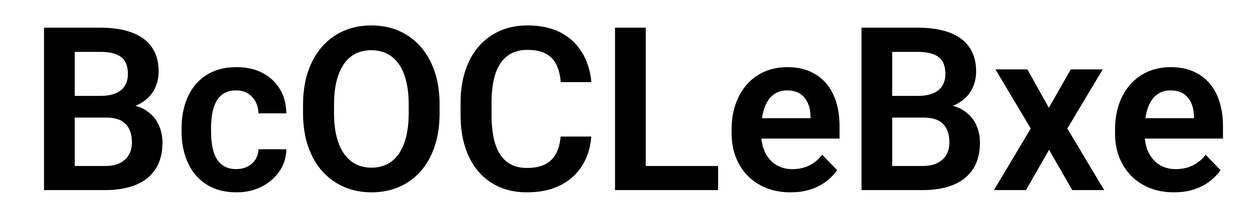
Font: Roboto_SemiBold